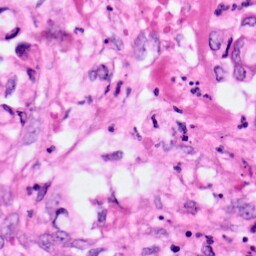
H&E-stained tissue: Pancreatic